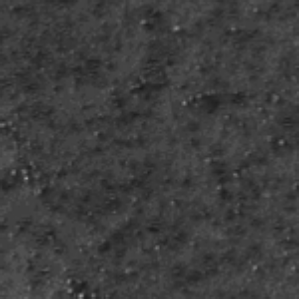
Label: frost